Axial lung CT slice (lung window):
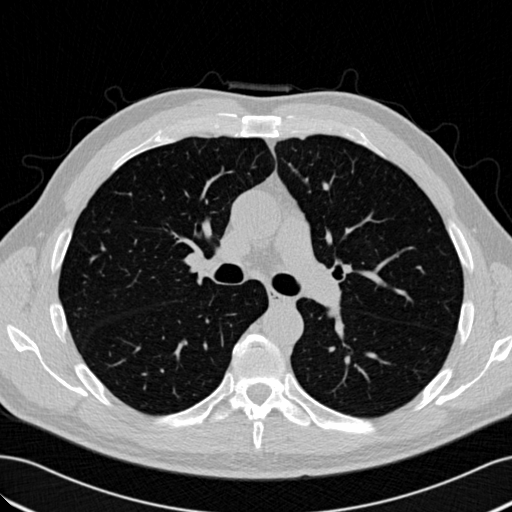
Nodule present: no